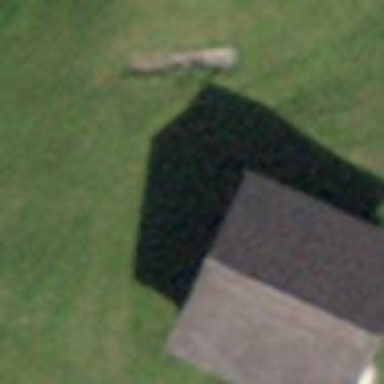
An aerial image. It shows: Rural barn.